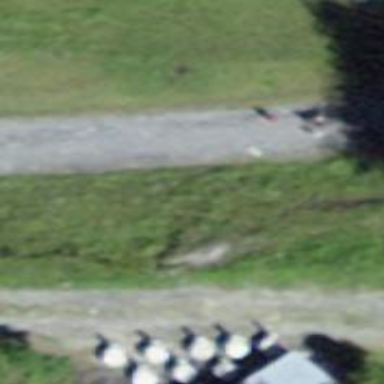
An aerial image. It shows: Intermediate downhill track with grade2 surface.